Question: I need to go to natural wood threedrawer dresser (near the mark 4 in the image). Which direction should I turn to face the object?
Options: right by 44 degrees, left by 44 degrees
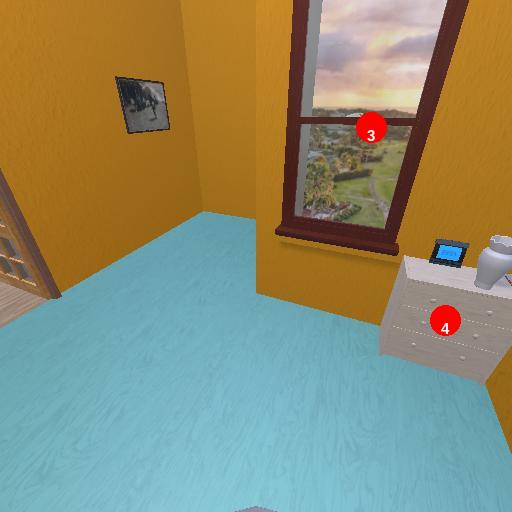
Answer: right by 44 degrees